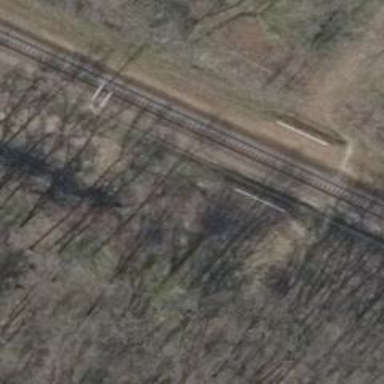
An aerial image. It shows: Bridge with electrified railway tracks featuring contact line.